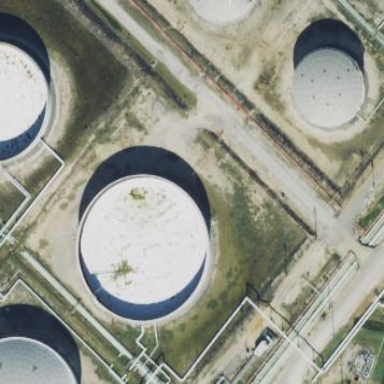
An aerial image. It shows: Building with storage tank.